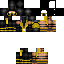
A male human skin with dark skin, wearing brown helmet dressed in a yellow hoodie and black pants, featuring a closed mouth.